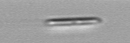
Label: Bacillariophyceae